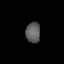
Tissue: lung
Cell type: Endothelial cells
Senescence score: 0.6043
Nuclear area (px): 290
Mean DAPI intensity: 93.728